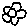
Label: flower